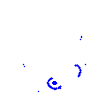
Particle: electron